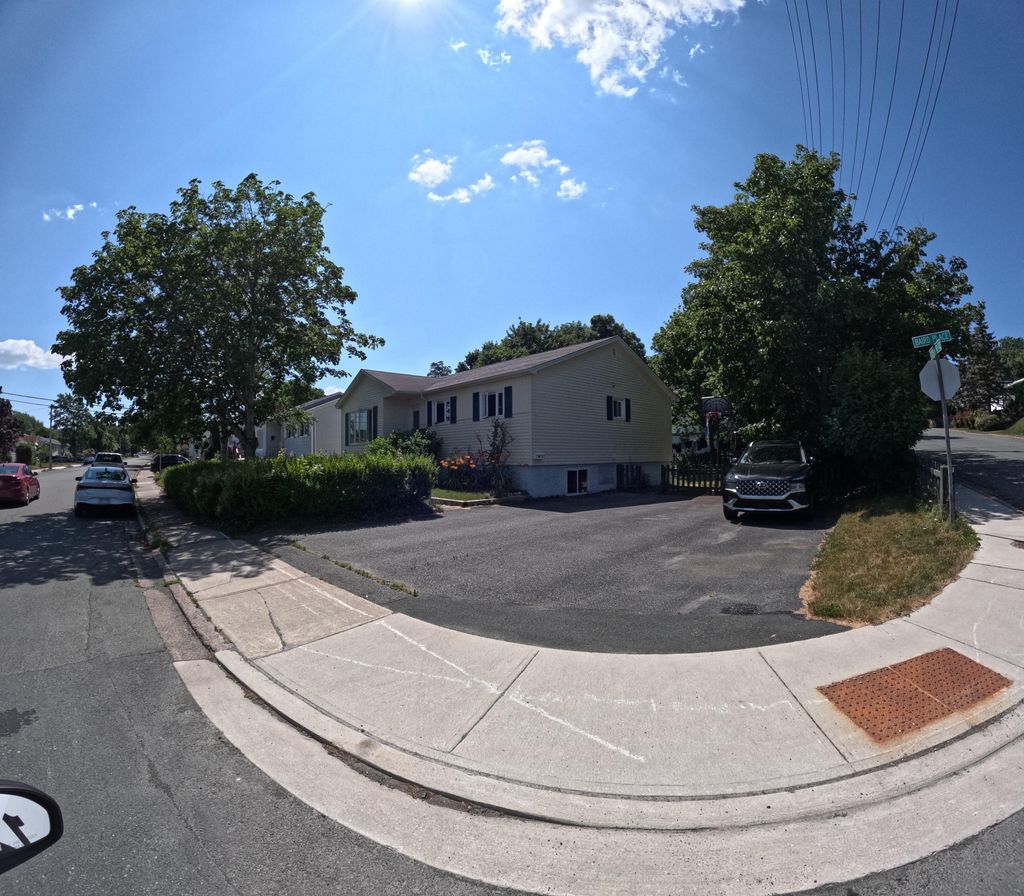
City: st_johns